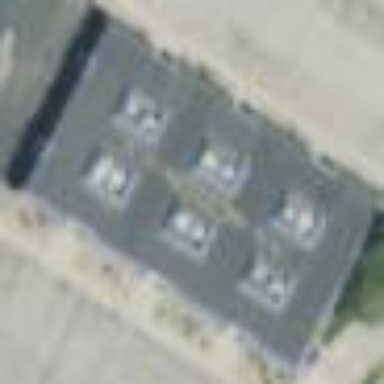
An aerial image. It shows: Office building.